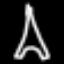
Label: The Eiffel Tower